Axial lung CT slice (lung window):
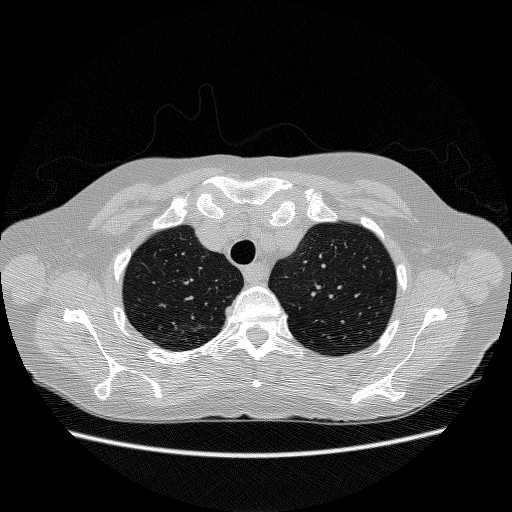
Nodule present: no